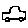
Label: car